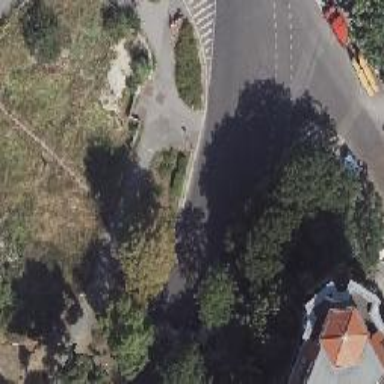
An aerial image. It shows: Tertiary road with asphalt surface. There is cycle track on the right side and parking lane on the right side as well.